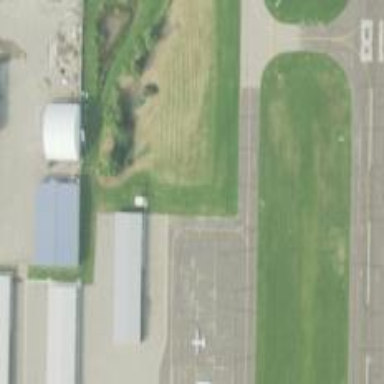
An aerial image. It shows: View of taxiway at the airport.